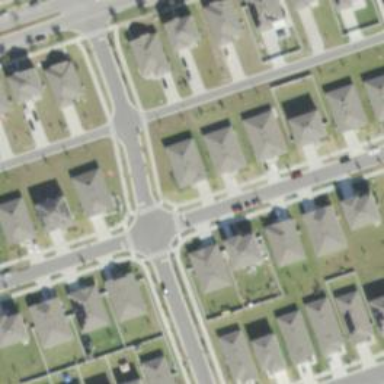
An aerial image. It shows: Residential road.